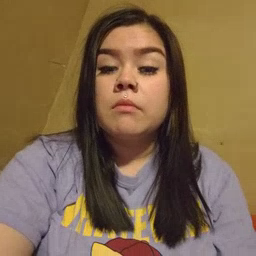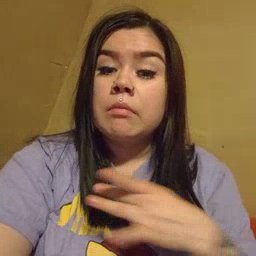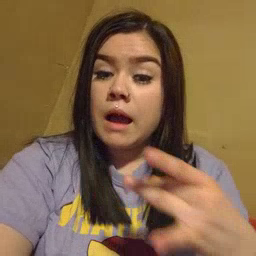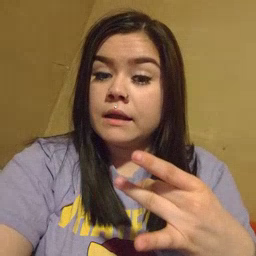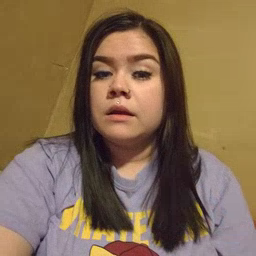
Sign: like